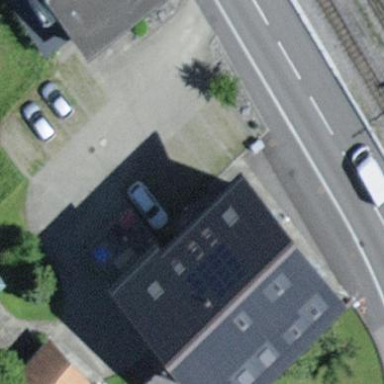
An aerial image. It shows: Residential building.